The image is a wavelet scalogram (time versus scale/frequency) of a rolling-element bearing's vibration signal. Based on the visible evidence, which condition applies: normal, inner_race, outer_race, ball?
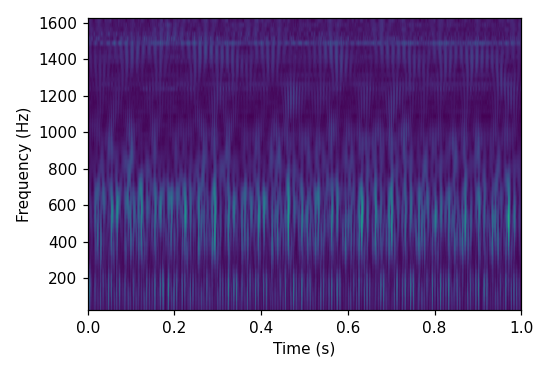
Answer: inner_race